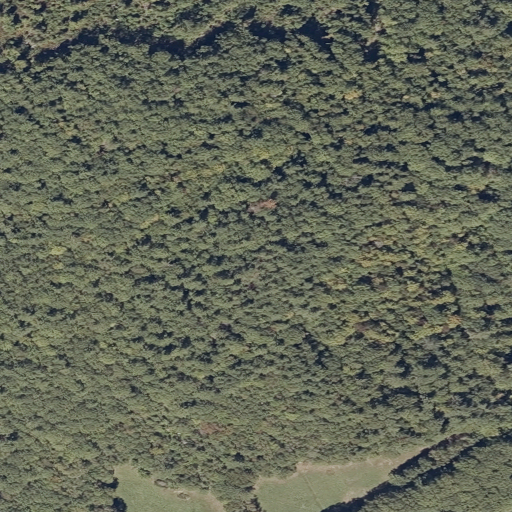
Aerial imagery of mountain in Maine named Dunn Ledge containing mixed forest, deciduous forest, and pasture